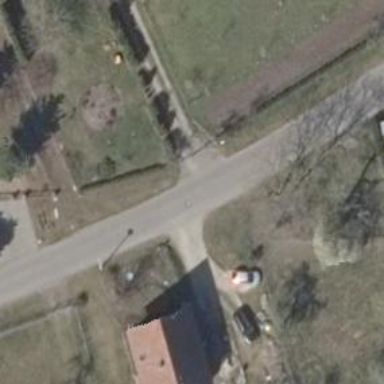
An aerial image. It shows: Paved residential road.